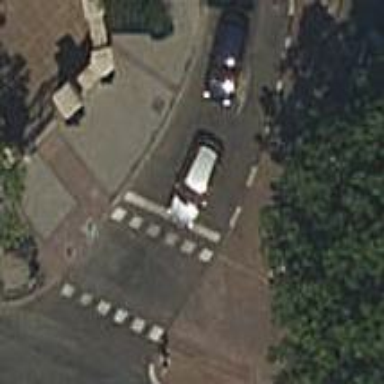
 there are traffic signals and zebra crossing."